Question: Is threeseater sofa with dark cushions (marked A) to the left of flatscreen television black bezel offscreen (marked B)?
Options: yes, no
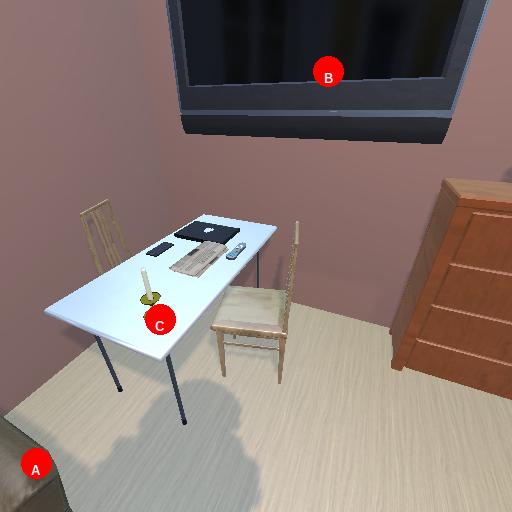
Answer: yes